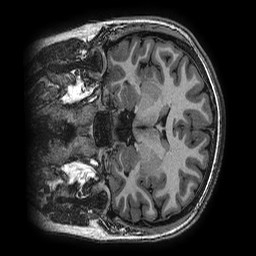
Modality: T1w
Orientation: coronal
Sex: female
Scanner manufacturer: ge
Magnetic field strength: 3 T
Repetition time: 0.0077 s
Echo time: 0.003436 s